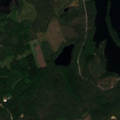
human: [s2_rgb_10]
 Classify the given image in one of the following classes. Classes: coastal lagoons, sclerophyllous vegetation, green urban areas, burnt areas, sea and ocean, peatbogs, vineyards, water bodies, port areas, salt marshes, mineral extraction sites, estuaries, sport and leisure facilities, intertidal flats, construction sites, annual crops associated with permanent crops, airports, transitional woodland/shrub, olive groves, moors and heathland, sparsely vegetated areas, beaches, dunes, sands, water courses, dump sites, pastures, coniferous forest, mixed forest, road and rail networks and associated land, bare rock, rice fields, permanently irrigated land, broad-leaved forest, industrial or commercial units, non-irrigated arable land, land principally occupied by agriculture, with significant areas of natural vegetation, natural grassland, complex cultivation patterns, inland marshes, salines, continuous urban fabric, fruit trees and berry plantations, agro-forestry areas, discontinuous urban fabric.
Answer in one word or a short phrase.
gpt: coniferous forest, mixed forest, transitional woodland/shrub, water bodies